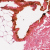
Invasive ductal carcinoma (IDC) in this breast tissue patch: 0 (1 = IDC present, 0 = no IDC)